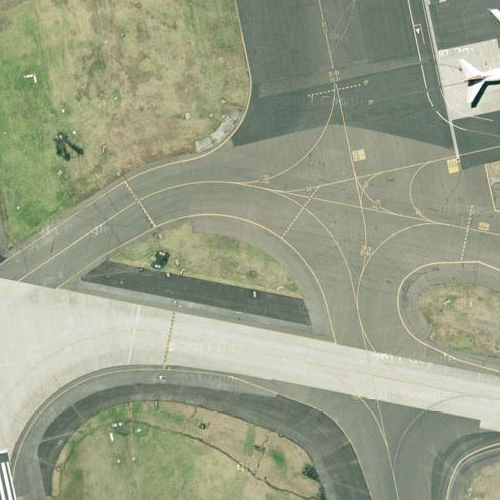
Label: sydney